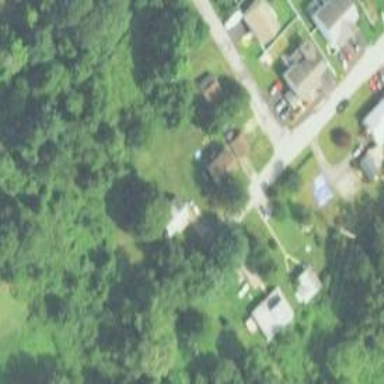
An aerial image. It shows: Residential driveway.